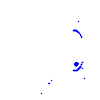
Particle: proton